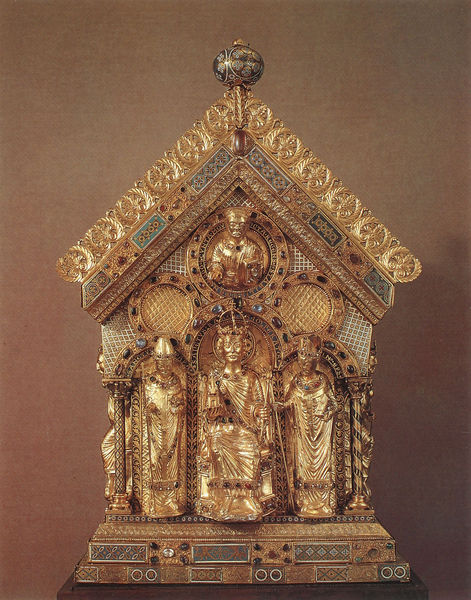
Titel: Reliquienschrein Karls des Großen
Standort: Aachen, Aachener Dom (EU - D)
Schlagwörter: dach, ornament, gold, krone, skulptur, figuren, könig, thron, metall, altar, verziert, mittelalter, objekt, ziseliert, kleinod, aachen, kaiserkrönung, alatar, kaiserkrünung